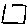
Label: square